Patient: sex F, age 60
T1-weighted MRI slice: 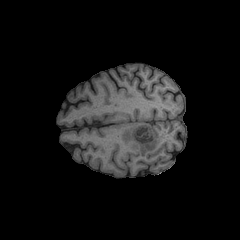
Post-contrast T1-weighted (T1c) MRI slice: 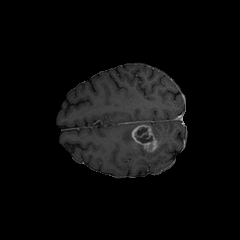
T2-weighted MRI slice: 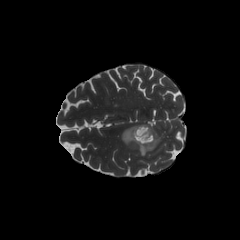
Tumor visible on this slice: yes
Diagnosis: Glioblastoma, IDH-wildtype
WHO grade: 4